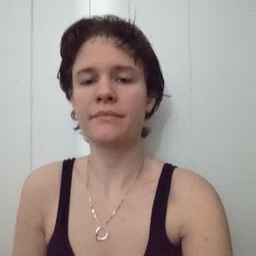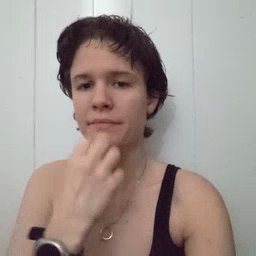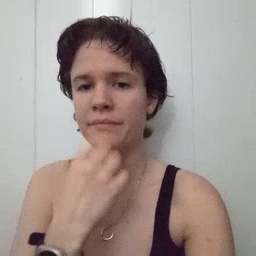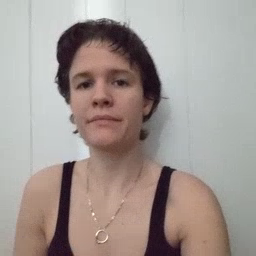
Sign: underwear